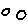
Label: circle